Question: This is how the cookie domain is usually set in Google Analytics's tracking code. I understand 'auto' and 'none' are the other two options.
'ga('create', 'UA-45015643-1', 'example.com');'
The above code, which is a part of Universal Tracking code, sets the cookie domain to '.example.com'.

Setting cookie domain to '.example.com' makes cookie accessible to all of its subdomains. But I have set up a cookie-free domain 'http://static.example.com' to download static contents and I don't want cookies to be sent along with this type of static resource request. So, I tried this:
'ga('create', 'UA-45015643-1', 'www.example.com');'
This resulted the cookie domain to be set to '.www.example.com'. The tracking was working fine after this update (I used Realtime view to verify), apparently.
But I want to be sure if this actually have no side effects or is not a bad practice.
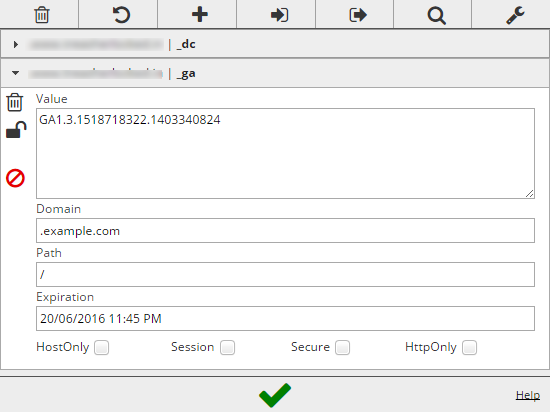
Answer: GA recommends you set the cookie to the TLD ('example.com') so that if you go from let's say 'www.example.com' to 'cart.example.com' or 'secure.example.com' in the checkout process, your visitors would still share the main 'example.com' cookie.
If this isn't a concern for you, then you can use the 'www.example.com' configuration above without consequence.